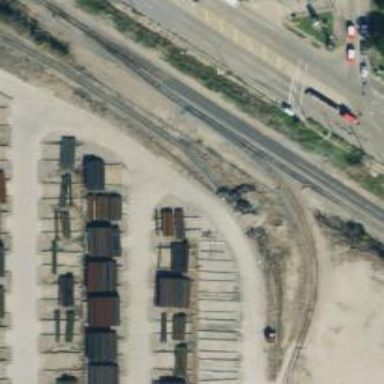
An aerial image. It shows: Abandoned railway.